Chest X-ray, PA view. Patient: 53 years old, sex F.
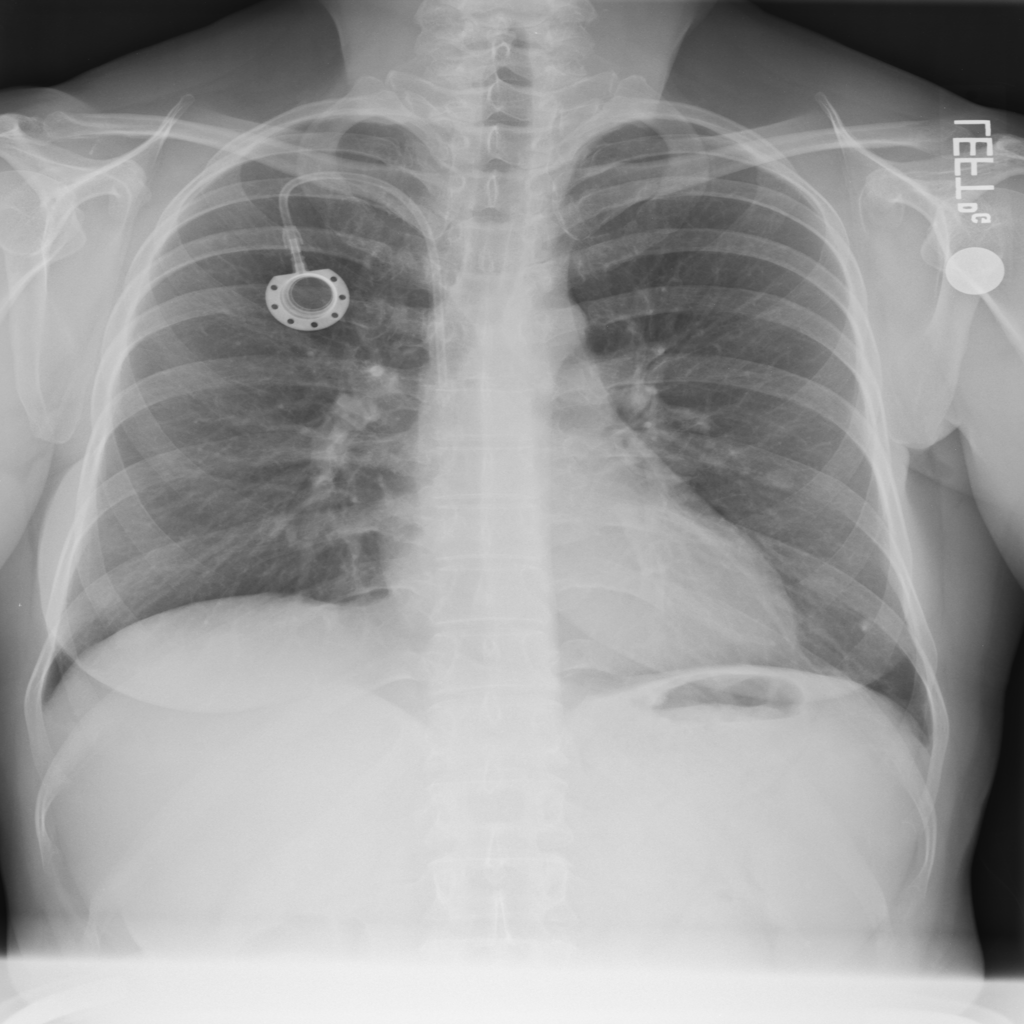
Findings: Consolidation, Nodule